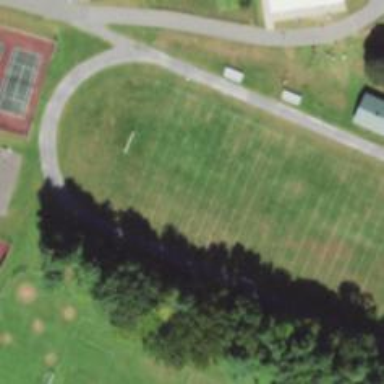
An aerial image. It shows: Athletics track located in leisure land area.